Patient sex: M
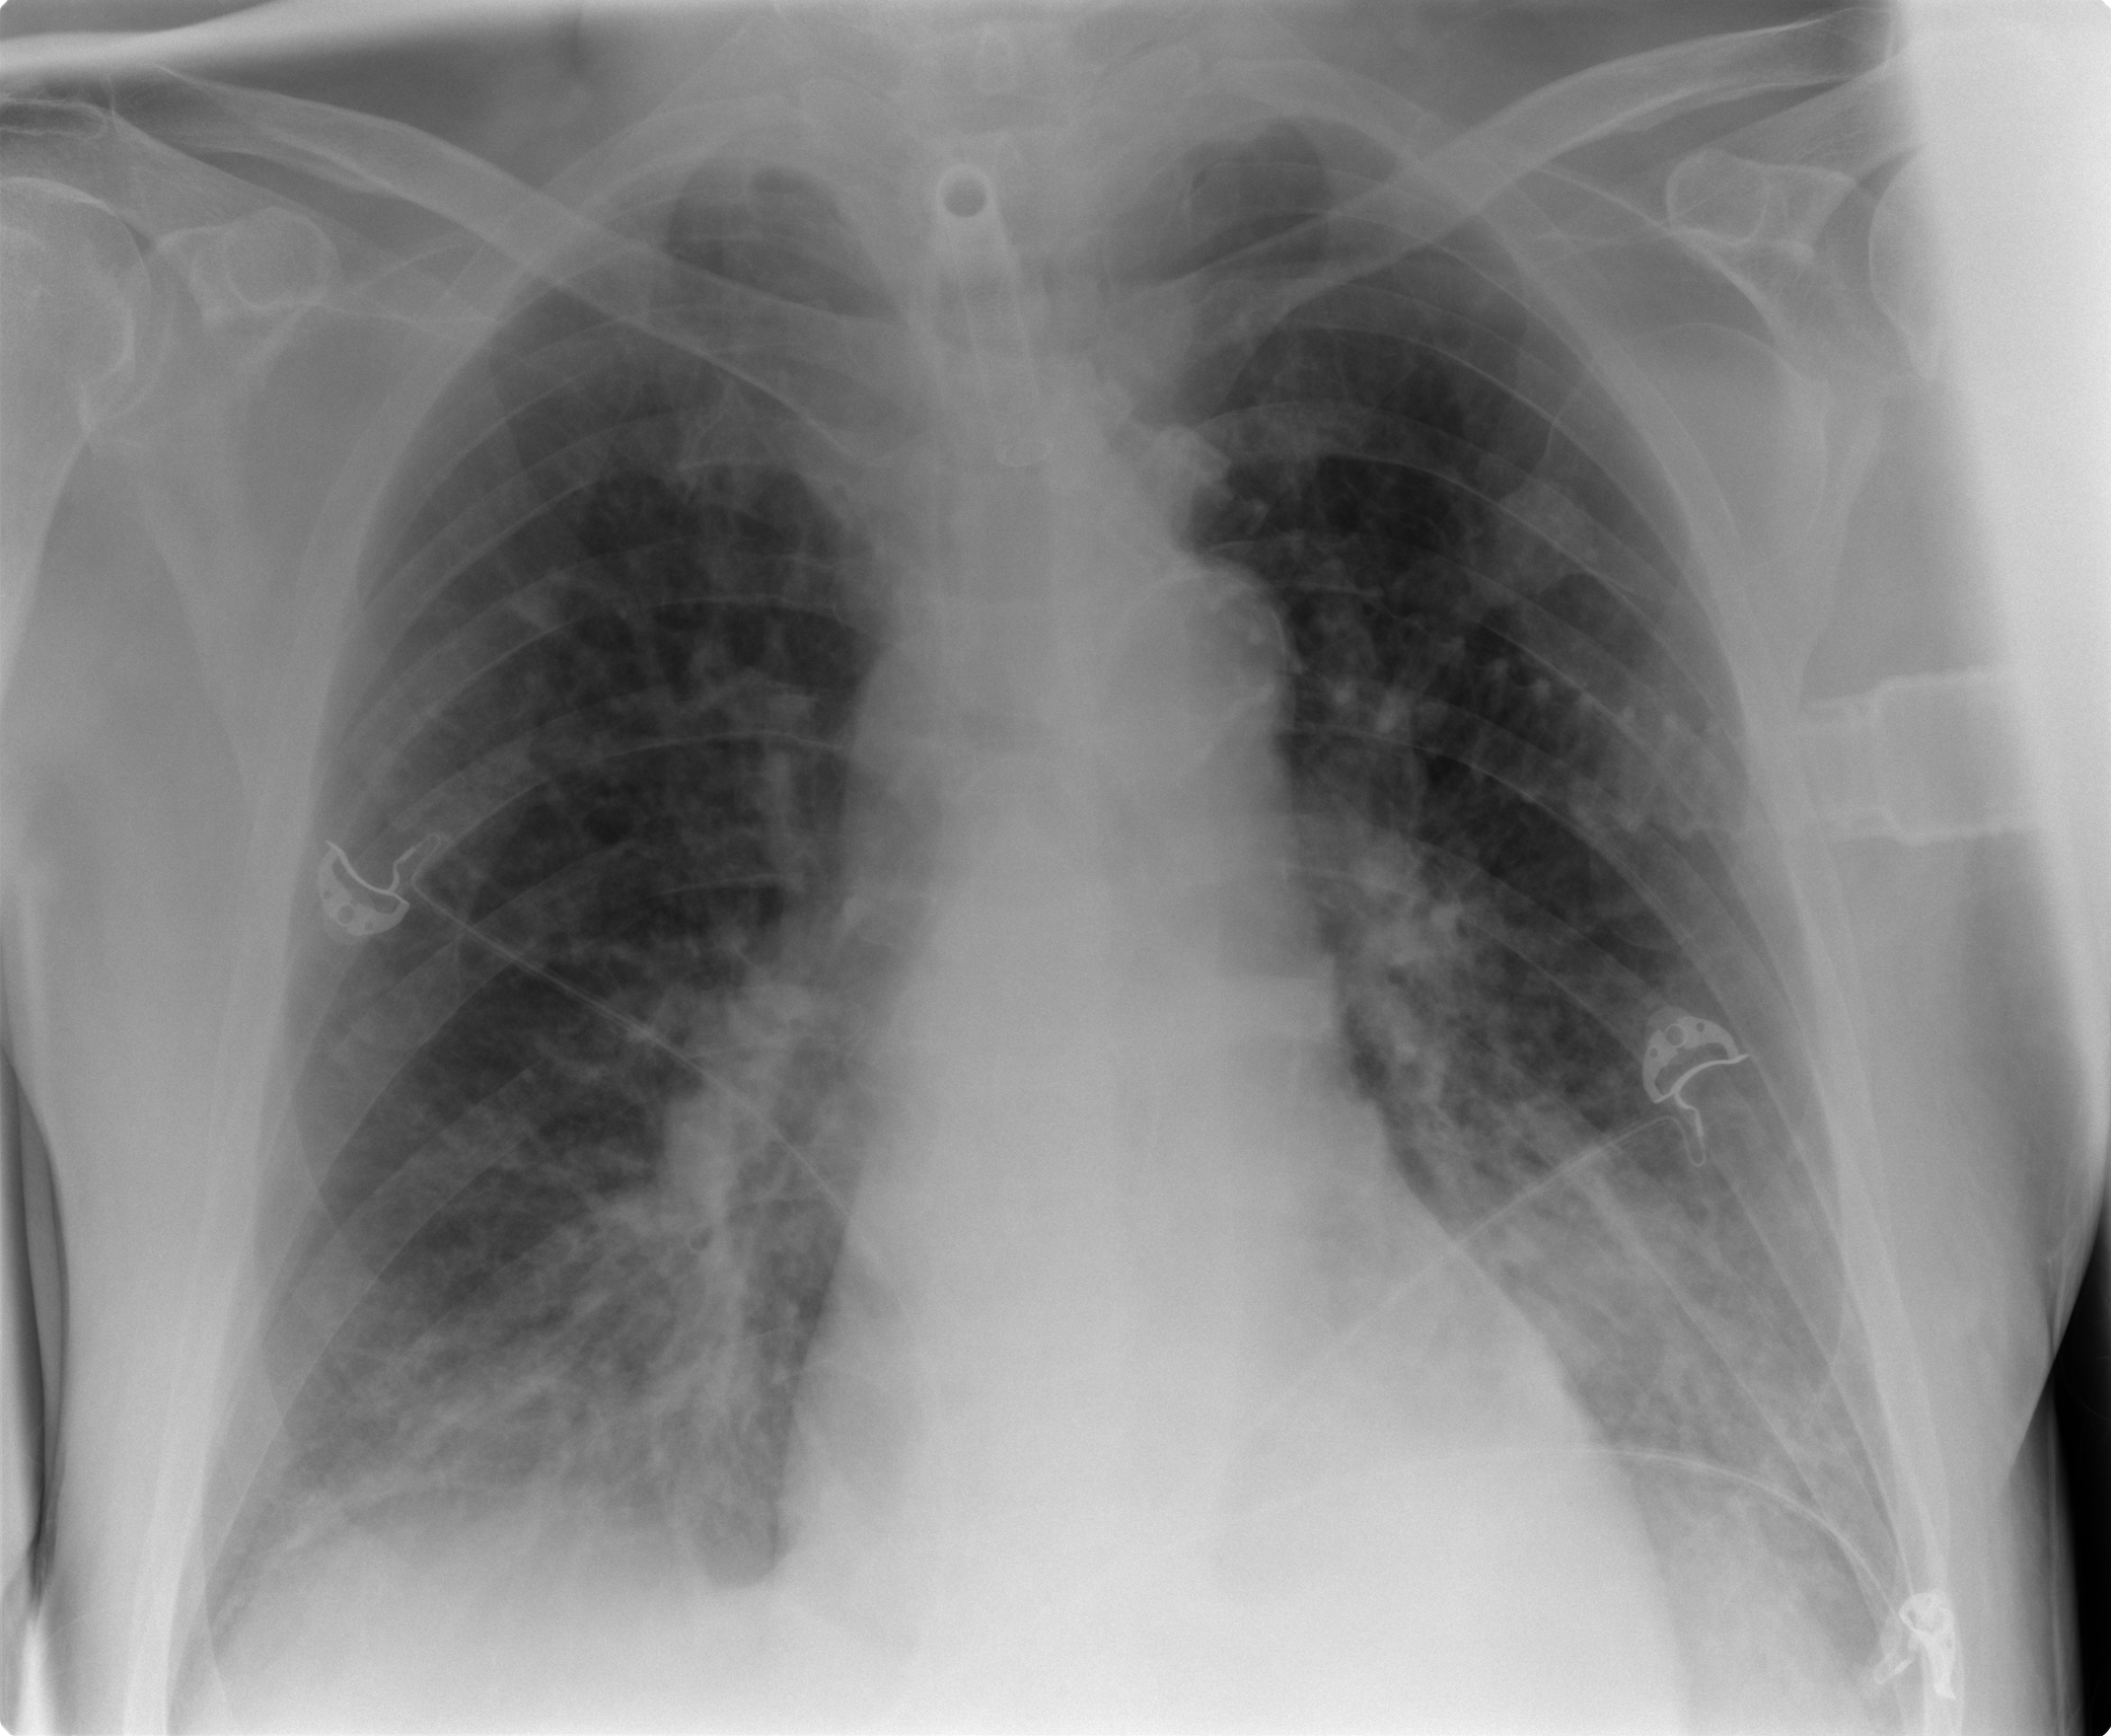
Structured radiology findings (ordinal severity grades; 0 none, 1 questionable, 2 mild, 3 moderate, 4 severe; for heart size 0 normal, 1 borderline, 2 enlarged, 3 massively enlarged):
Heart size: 0
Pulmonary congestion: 0
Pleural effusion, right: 1
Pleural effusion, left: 2
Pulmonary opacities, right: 3
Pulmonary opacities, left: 3
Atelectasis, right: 3
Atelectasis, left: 3